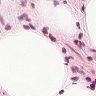
Metastatic tissue present: no